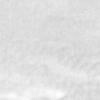
Label: no_change